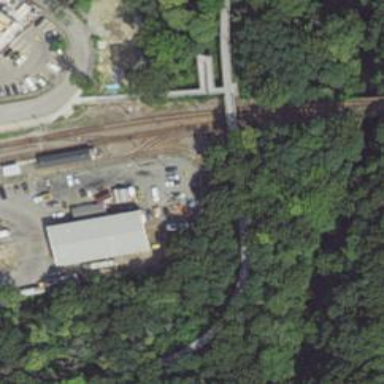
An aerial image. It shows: Light rail tunnel passing through building passage in service yard. The railway is electrified with contact line.